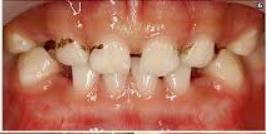
Condition: hypodontia